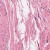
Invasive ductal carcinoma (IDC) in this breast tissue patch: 0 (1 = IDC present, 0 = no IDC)